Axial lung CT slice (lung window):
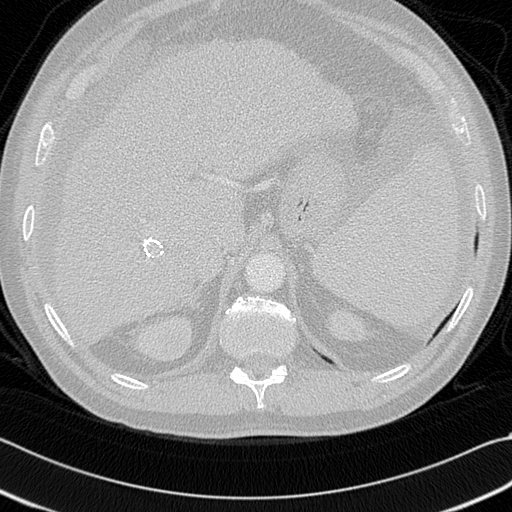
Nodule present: no